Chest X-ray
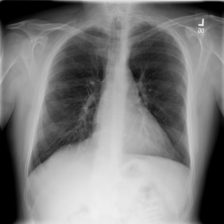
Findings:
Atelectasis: negative
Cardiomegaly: negative
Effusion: negative
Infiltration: positive
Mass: negative
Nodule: negative
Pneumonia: negative
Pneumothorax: negative
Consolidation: negative
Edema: negative
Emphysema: negative
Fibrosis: negative
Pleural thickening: positive
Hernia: negative